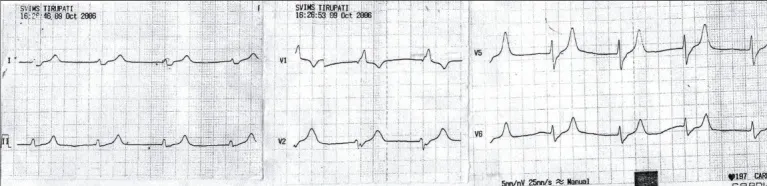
Showing features suggestive of hyperkalemia (S. K 7 meq/I): Rate 63/min, absent P waves, junctional rhythm, with tall T waves.
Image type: electrography (ekg)